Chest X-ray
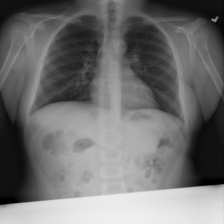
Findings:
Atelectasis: negative
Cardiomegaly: negative
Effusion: negative
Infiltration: negative
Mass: negative
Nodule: negative
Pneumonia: negative
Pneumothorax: negative
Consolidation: negative
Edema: negative
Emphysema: negative
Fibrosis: negative
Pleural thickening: negative
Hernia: negative